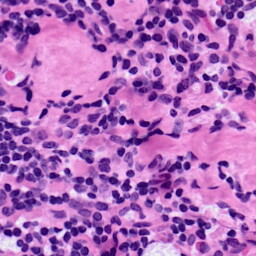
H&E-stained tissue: LymphNode